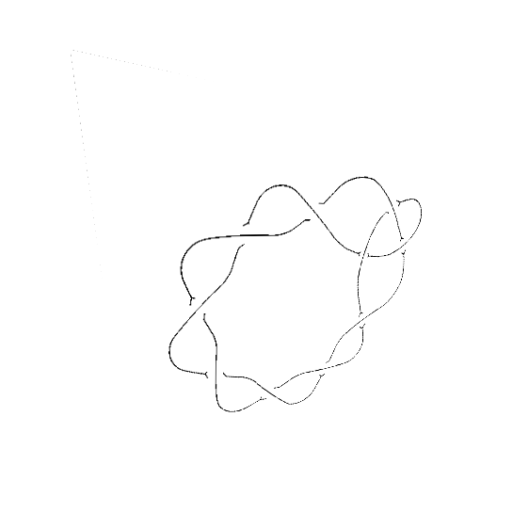
Crossing number: 10